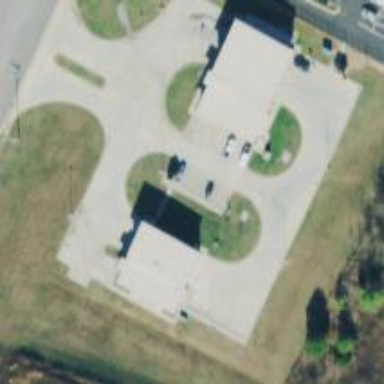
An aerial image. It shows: Ambulance station for emergencies.